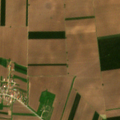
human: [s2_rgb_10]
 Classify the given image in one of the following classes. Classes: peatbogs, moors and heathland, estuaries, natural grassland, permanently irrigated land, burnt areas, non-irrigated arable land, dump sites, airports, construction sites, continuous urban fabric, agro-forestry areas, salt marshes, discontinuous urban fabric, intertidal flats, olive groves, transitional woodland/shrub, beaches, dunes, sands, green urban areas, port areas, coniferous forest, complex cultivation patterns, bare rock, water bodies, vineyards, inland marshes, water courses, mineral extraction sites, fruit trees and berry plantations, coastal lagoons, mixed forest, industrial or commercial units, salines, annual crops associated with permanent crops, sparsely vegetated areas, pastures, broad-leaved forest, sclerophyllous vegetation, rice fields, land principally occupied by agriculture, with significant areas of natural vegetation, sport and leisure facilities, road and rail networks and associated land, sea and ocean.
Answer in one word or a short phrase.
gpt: discontinuous urban fabric, non-irrigated arable land, complex cultivation patterns